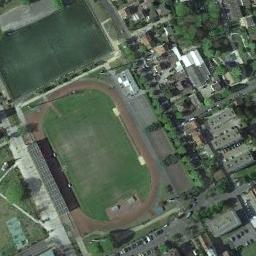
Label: ground_track_field